Field crop: maize
Growth stage: 2
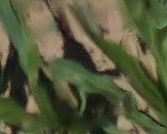
Species: maize